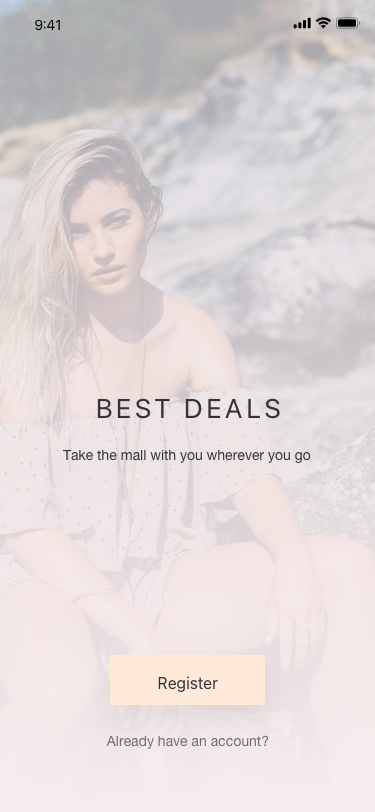
Text in this UI design:
Already have an account?
Take the mall with you wherever you go
Best Deals